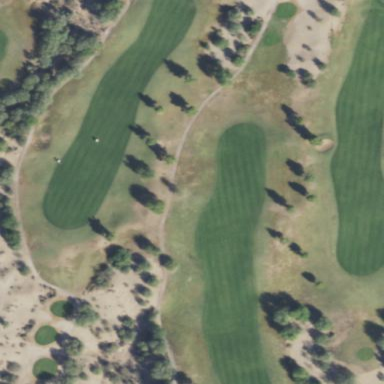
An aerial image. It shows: Rough grassy area used for golf.